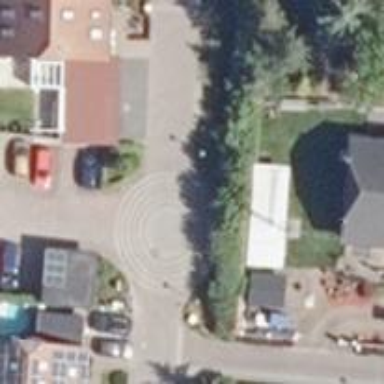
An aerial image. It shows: Turning circle on the road.